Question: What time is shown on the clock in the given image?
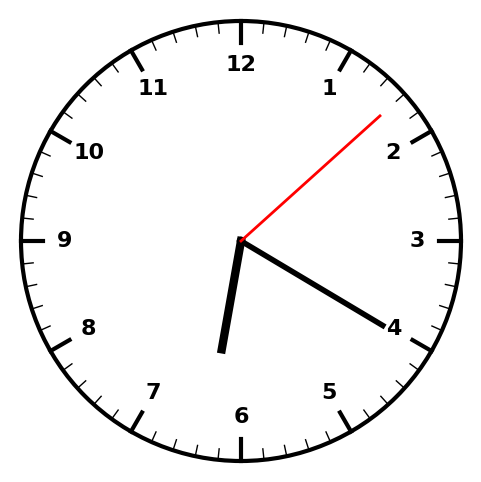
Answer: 06:20:08